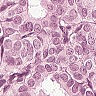
Metastatic tissue present: yes